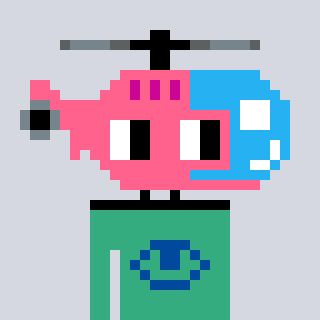
a pixel art character with square pink glasses, a helicopter-shaped head and a teal-colored body on a cool background